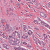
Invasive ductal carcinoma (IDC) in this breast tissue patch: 1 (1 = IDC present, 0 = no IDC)